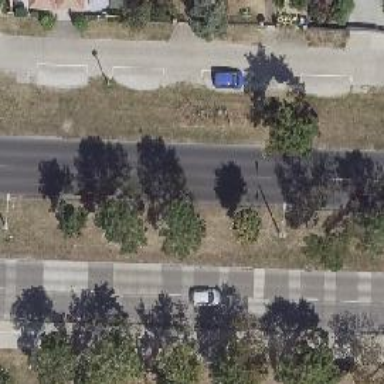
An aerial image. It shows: Avenue lined with broadleaved deciduous trees.